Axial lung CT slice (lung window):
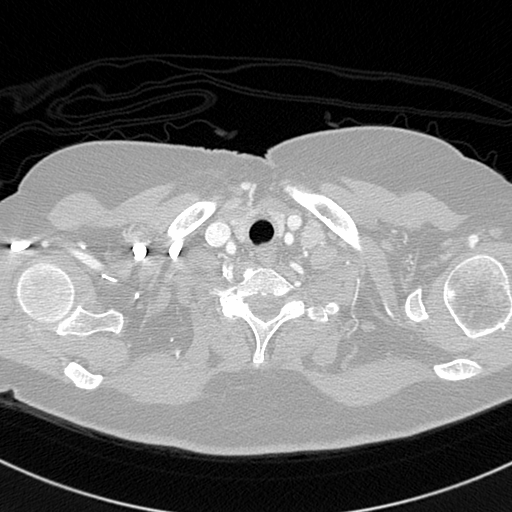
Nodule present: no